Aerial crown-view tile of a tropical tree (Barro Colorado Island, Panama), acquired 20250818:
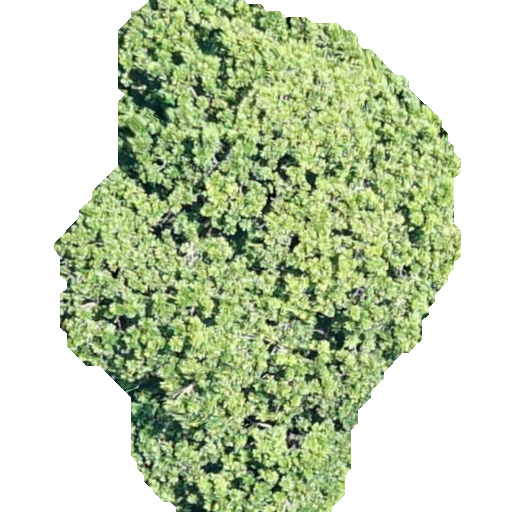
Species: Anacardium excelsum
GBIF accepted scientific name: Anacardium excelsum
Crown area: 222.02 m²